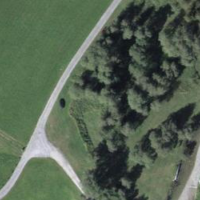
EUNIS habitat code: 32
Species observed at this site:
Prunella vulgaris